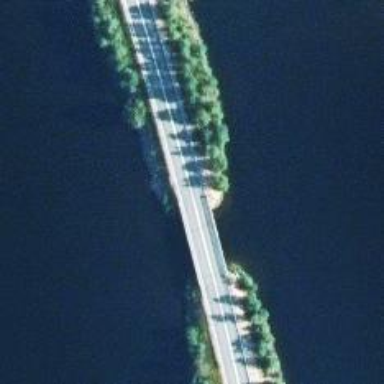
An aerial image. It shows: Trunk highway bridge with asphalt surface.